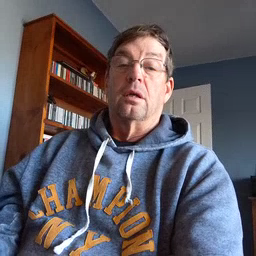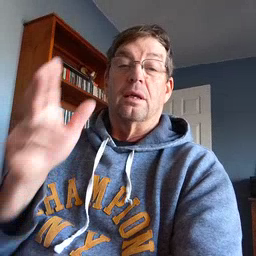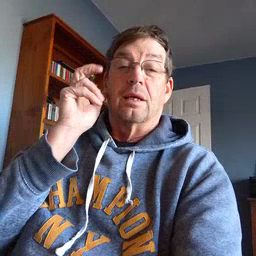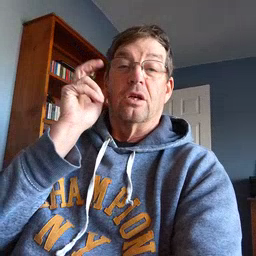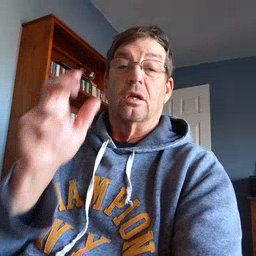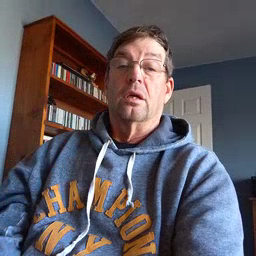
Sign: hear